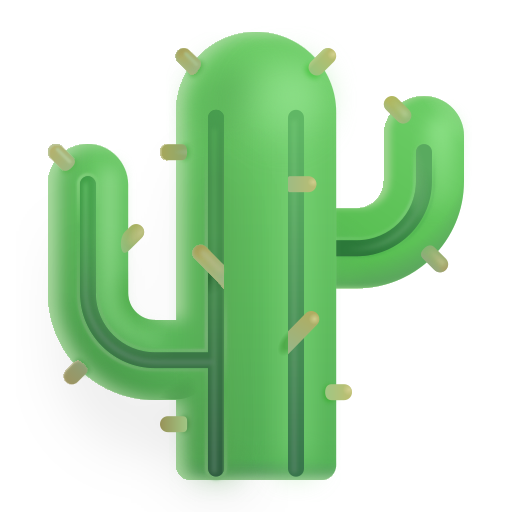
cactus color